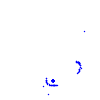
Particle: proton